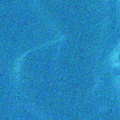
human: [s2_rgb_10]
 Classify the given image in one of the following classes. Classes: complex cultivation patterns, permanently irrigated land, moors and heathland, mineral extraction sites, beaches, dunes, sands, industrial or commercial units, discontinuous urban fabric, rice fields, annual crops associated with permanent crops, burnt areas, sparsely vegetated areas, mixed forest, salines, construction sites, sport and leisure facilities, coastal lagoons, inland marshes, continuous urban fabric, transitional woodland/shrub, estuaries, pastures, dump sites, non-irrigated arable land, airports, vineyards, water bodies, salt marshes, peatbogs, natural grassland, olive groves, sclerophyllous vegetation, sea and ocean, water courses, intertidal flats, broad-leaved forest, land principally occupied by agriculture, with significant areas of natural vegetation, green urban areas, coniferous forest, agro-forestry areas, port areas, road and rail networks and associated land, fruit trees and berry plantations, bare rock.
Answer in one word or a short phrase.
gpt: sea and ocean